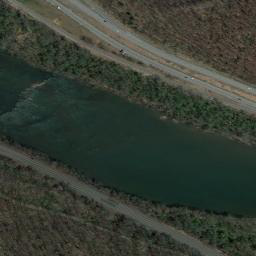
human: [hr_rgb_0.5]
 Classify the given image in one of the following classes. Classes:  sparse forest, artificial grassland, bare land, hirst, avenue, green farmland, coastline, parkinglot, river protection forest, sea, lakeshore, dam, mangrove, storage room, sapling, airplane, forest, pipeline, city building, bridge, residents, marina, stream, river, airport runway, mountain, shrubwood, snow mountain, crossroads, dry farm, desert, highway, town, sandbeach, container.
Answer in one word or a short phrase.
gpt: river